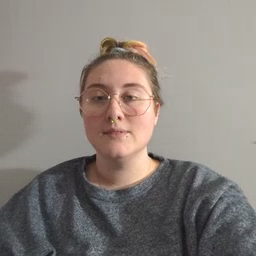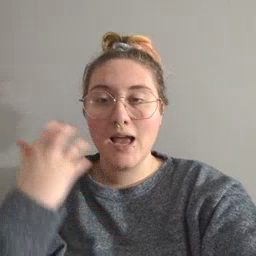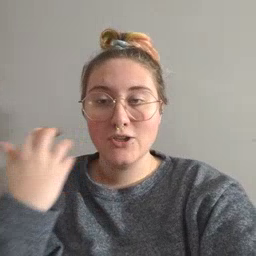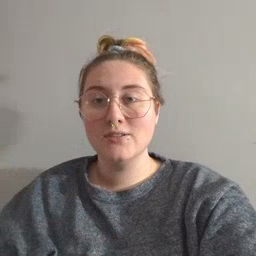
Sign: tiger